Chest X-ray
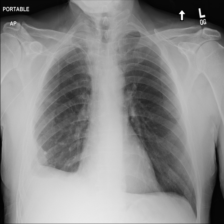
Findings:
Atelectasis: positive
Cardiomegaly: negative
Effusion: negative
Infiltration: negative
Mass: positive
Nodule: negative
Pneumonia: negative
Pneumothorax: negative
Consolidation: negative
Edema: negative
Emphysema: negative
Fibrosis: negative
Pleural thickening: positive
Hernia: negative